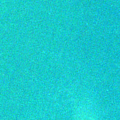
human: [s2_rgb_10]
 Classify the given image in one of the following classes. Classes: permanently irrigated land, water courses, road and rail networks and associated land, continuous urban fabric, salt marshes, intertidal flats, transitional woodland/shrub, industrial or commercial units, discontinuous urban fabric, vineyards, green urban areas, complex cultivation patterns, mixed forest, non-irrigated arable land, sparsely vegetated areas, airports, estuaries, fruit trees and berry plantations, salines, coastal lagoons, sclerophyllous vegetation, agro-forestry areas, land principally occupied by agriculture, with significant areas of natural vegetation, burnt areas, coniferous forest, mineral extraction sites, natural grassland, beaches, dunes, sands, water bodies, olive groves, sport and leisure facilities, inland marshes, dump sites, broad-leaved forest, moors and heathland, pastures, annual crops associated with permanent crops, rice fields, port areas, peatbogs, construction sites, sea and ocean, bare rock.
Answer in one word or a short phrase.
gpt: sea and ocean